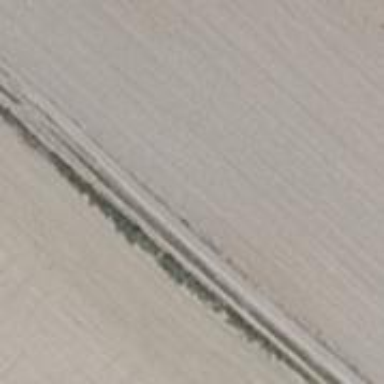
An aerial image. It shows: Gravel track with tracktype classified as grade5.